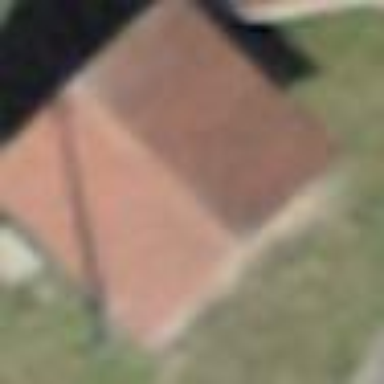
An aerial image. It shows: Hut.